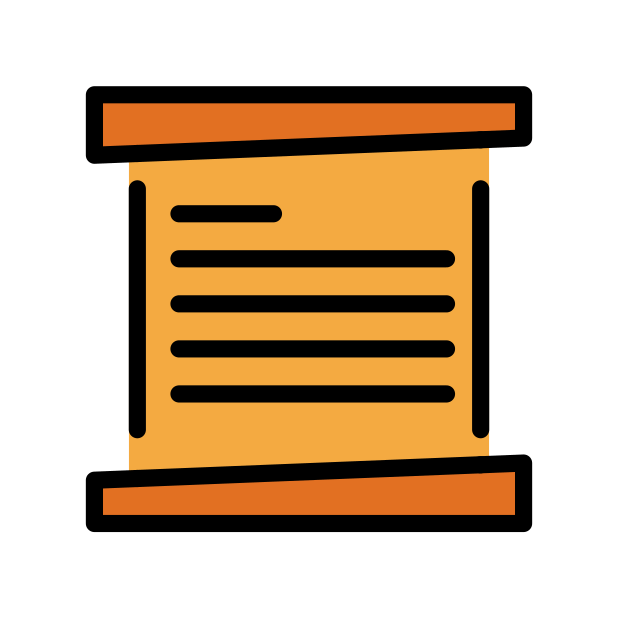
scroll